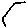
Label: hexagon